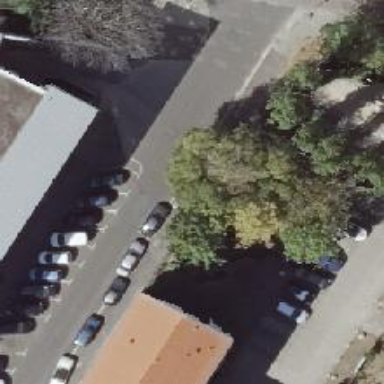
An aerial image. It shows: Street lamp support.